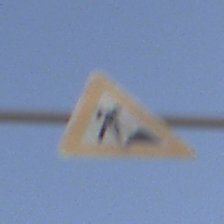
Verkehrszeichen: Arbeitsstelle
Umgebung: Outdoor, RoadRail
Tageszeit: SunriseSunset
Wetter: PartlyCloudy
Licht: Natural
Jahreszeit: NotSpecified
Kontrast: HighContrast